Question: I'm working on a custom keyboard project. In this project I have two targets (the App and the Keyboard targets). Now I build a class that's responsible for handling network data for both of the targets:
'''
class FeedDataManager: URLManagerdelegate, ModelManagerDelegate {
//Class Variables....
func initForKeyboard() {
self.mModelManager = ModelManager(aContext: self.managedObjectContext())
self.mModelManager.delegate = self
self.mModelManager.mDelegateHashString = hashString(self)
self.mFeedsArray = Array<News>()
mModelManager.getFeeds(&self.mFeedsArray)
self.mURLManager = UrlManager()
self.mURLManager.delegate = self
}
func initForApp() {
self.mModelManager = ModelManager(aContext: self.managedObjectContext())
self.mModelManager.delegate = self
self.mModelManager.mDelegateHashString = hashString(self)
let uuid: String? = UserDefaultsManager.sharedInstance.getObjectForKey("UUID") as? String
self.mURLManager = UrlManager()
self.mURLManager.delegate = self
mURLManager.doGetLanguagesRequest()
if uuid == nil {
mURLManager.doRegistrationRequest()
}
}
//MARK: - News Related Methods
func getNews() {
self.mFeedsArray.removeAll(keepCapacity: false)
self.mModelManager.getFeeds(&self.mFeedsArray)
Logger.printLogToConsole(TAG, aMethodName: __FUNCTION__, aMessage: "Feeds Array Count: \(mFeedsArray.count)")
self.mURLManager.doGetSourcesRequest()
}
func handleRequestResults(aActionCode: Int, aData: NSData? = nil) {
if let val = aData {
if aActionCode == KiboConstants.NetworkActionCodes.GET_NEWS_DONE {
let currentTime: Double = NSDate().timeIntervalSince1970
UserDefaultsManager.sharedInstance.setDouble(currentTime, aKey: KiboConstants.CommonStrings.USER_DEF_LAST_UPDATE_TIME_STAMP)
var json: AnyObject! = NSJSONSerialization.JSONObjectWithData(aData!, options: .MutableContainers, error: nil)
var nextUpdate: AnyObject? = json.valueForKey(KiboConstants.CommonStrings.USER_DEF_NEXT_UPDATE)
self.setTimeWithNextUpdateValue(nextUpdate)
self.mModelManager.updateNews(json, aCallerHashString: hashString(self))
} else if aActionCode == KiboConstants.NetworkActionCodes.GET_SOURCES_DONE {
var jsonWrapped: AnyObject! = NSJSONSerialization.JSONObjectWithData(aData!, options: .MutableContainers, error: nil)
if self.mModelManager == nil {
self.mModelManager = ModelManager(aContext: self.managedObjectContext())
self.mModelManager.delegate = self
self.mModelManager.mDelegateHashString = hashString(self)
}
if let json: AnyObject = jsonWrapped {
mModelManager.updateSources(json)
}
} else if aActionCode == KiboConstants.NetworkActionCodes.GET_LANGUAGES_DONE {
#if APPLICATION
var json: AnyObject! = NSJSONSerialization.JSONObjectWithData(aData!, options: .MutableContainers, error: nil)
if let val: AnyObject = json {
let languages: AnyObject = json.objectForKey(KiboConstants.JsonKeys.JSON_KEY_DATA_LANGUAGES_LOWERCASE)!
for item in languages as! Array<AnyObject> {
ApplicationLanguagesManager.sharedInstance.addLanguageToAvailableLanguagesArray(item)
}
}
#endif
}
} else {
self.setTimeWithNextUpdateValue(KiboConstants.UserDefaultsValues.DEFAULT_NEXT_NEWS_UPDATE_VAL)
}
}
.....
}
'''
If you look into the method, you will see this section:
'''
#if APPLICATION
var json: AnyObject! = NSJSONSerialization.JSONObjectWithData(aData!, options: .MutableContainers, error: nil)
if let val: AnyObject = json {
let languages: AnyObject = json.objectForKey(KiboConstants.JsonKeys.JSON_KEY_DATA_LANGUAGES_LOWERCASE)!
for item in languages as! Array<AnyObject> {
ApplicationLanguagesManager.sharedInstance.addLanguageToAvailableLanguagesArray(item)
}
}
#endif
'''
And in the Application target I have defined the following in the section:

Now when I run the application in debug and use "po APPLICATION" at this point I get a relevant print, while in the keyboard extension I get the following error: 'error: <EXPR>:1:1: error: use of unresolved identifier 'APPLICATION''
Meaning the configuration is read correctly.
In the application's run this code is still isn't executed. Does someone knows why? What am I missing here?
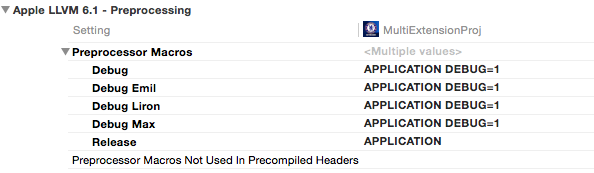
Answer: Actually, none of the answers here are right. I have achieved what I wanted using the following configuration:

And done the following in code:
'''
#if APPLICATION
var json: AnyObject! = NSJSONSerialization.JSONObjectWithData(aData!, options: .MutableContainers, error: nil)
if let val: AnyObject = json {
let languages: AnyObject = json.objectForKey(KiboConstants.JsonKeys.JSON_KEY_DATA_LANGUAGES_LOWERCASE)!
for item in languages as! Array<AnyObject> {
ApplicationLanguagesManager.sharedInstance.addLanguageToAvailableLanguagesArray(item)
}
}
#endif
'''
The result is the this section of code is compiled only for the targets that have the flag.
A link that cleared it all up for me: <URL>